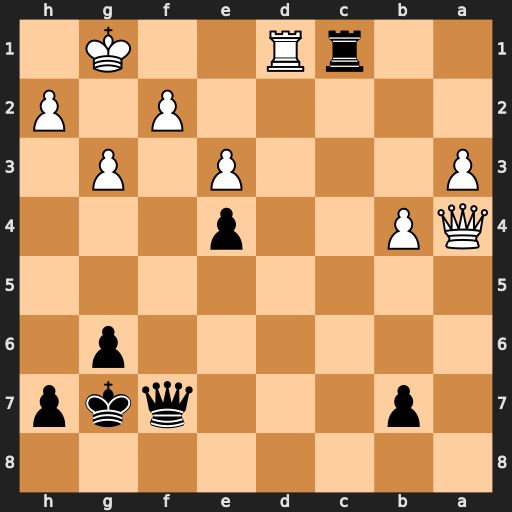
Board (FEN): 8/1p3qkp/6p1/8/QP2p3/P3P1P1/5P1P/2rR2K1
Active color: b
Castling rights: -
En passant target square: -
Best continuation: b5 Qb3 Qxb3